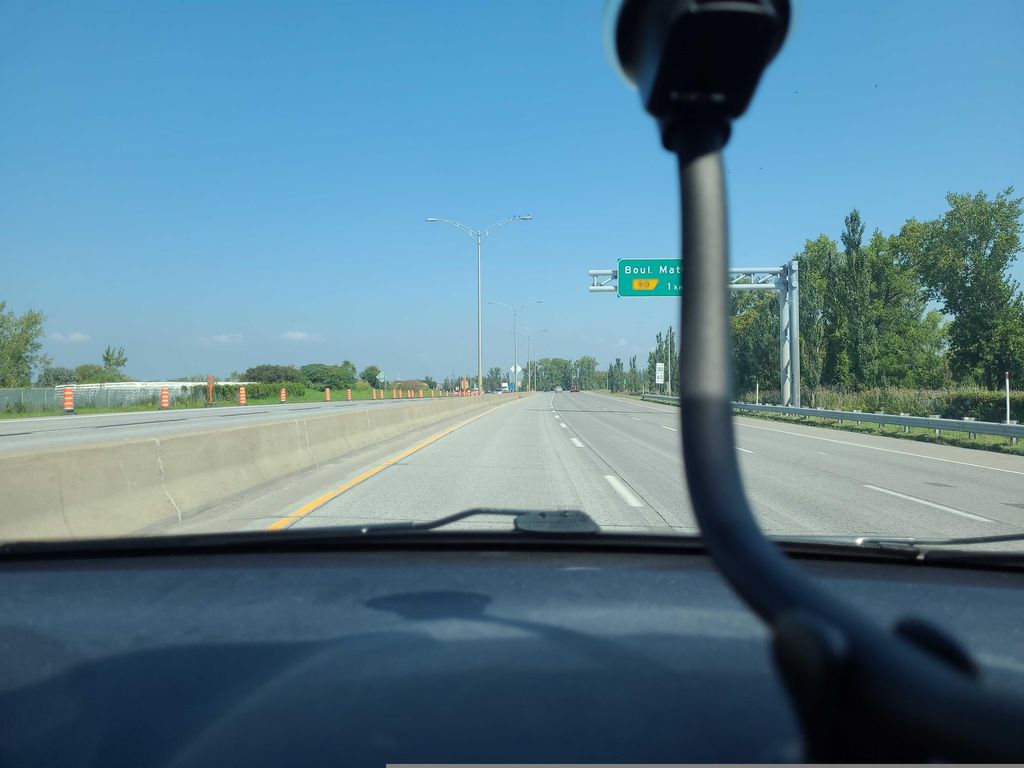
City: montreal